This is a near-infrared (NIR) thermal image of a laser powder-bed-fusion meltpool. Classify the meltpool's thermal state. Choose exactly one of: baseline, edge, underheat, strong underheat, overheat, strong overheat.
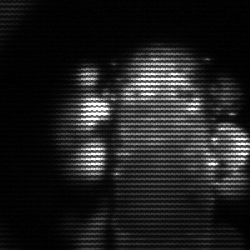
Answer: strong underheat